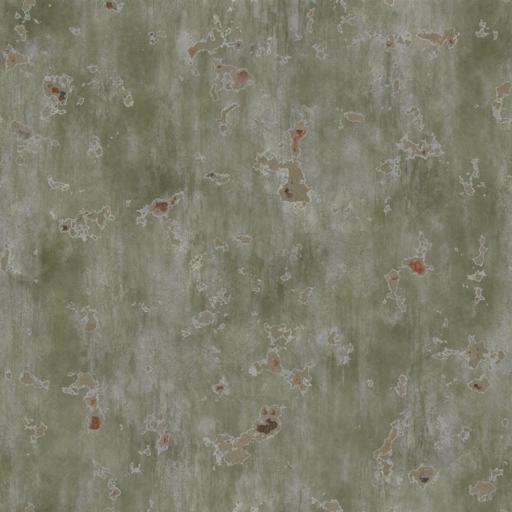
Tags: brick bricks broken old paint painted plaster